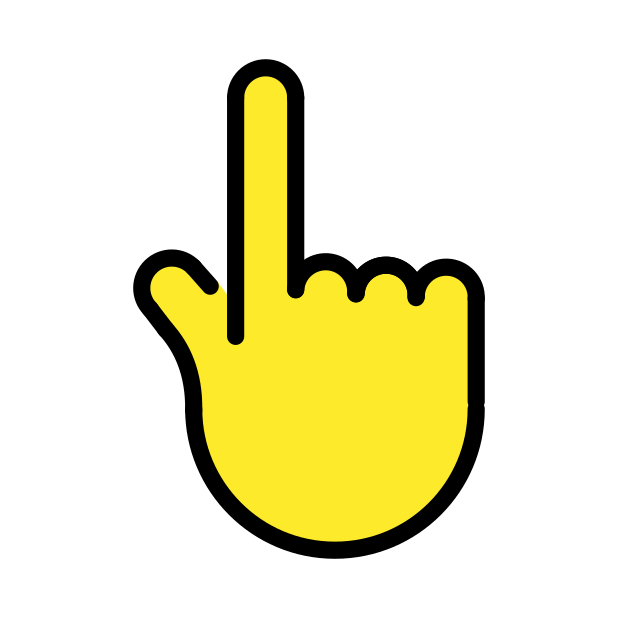
Emoji: 👆
Name: white up pointing backhand index
Unicode: 0x1f446